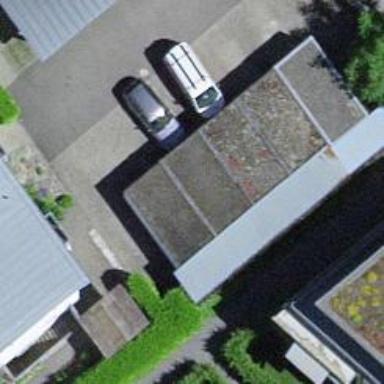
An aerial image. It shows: Garage.